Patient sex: F
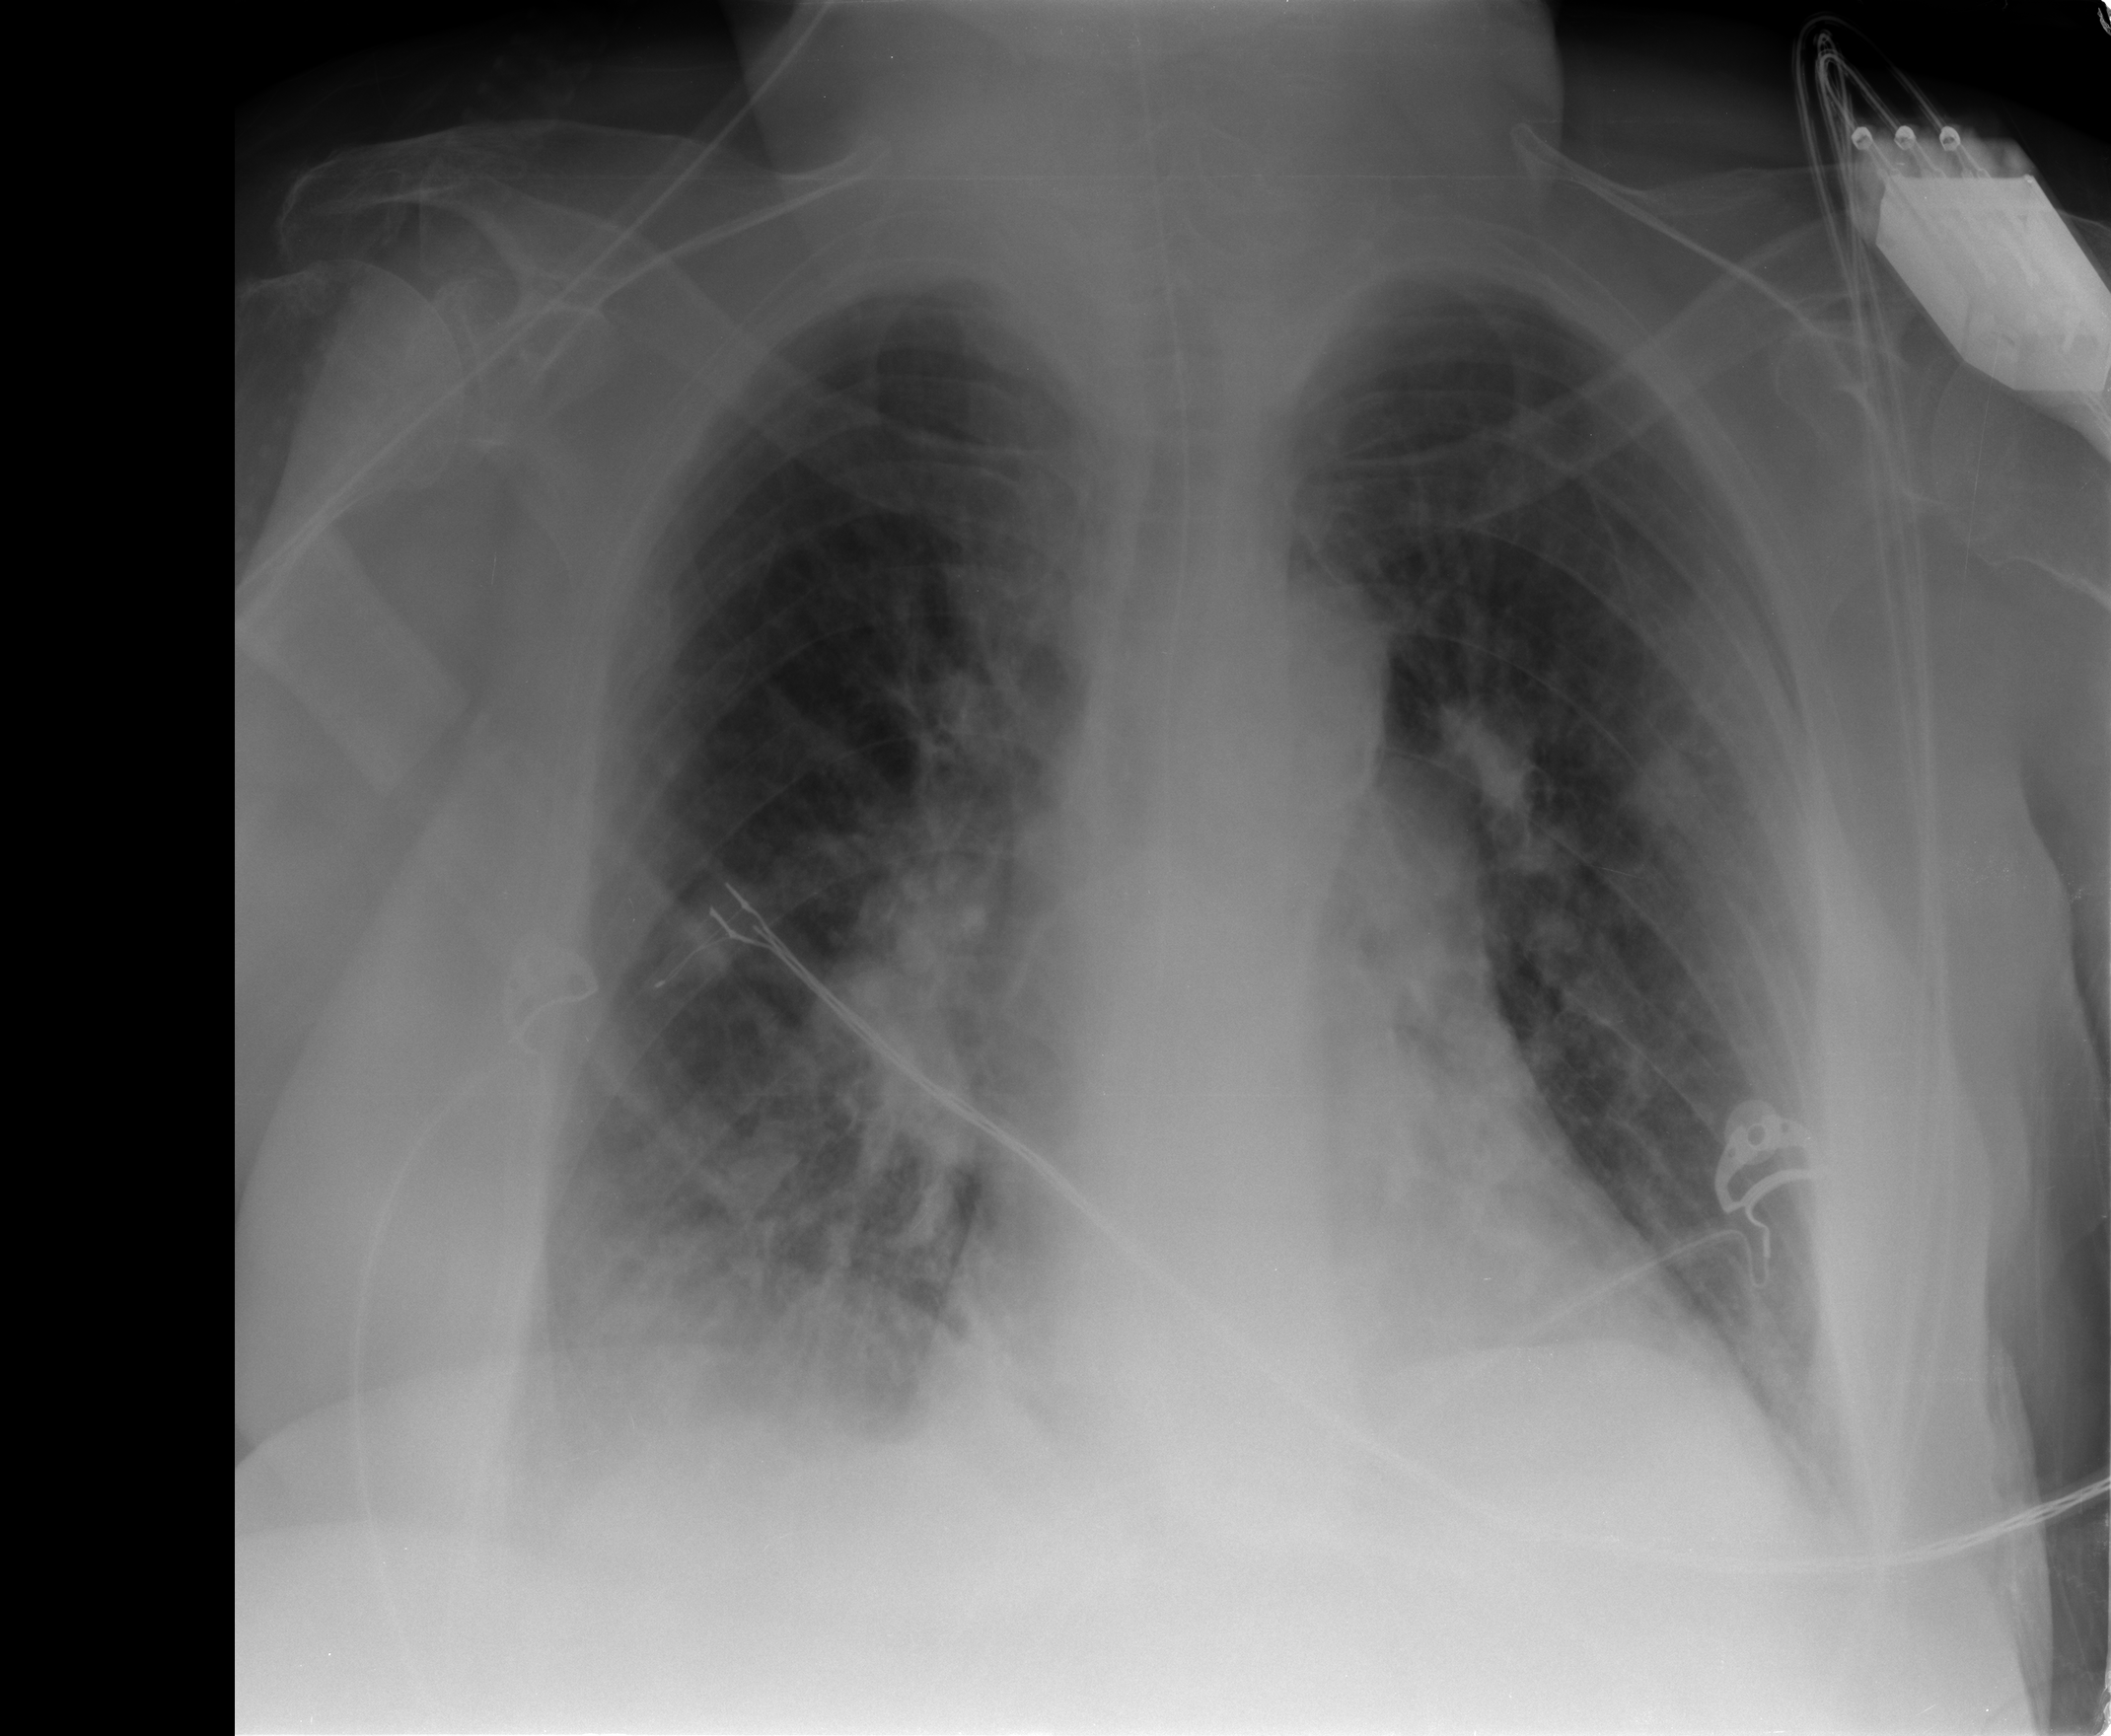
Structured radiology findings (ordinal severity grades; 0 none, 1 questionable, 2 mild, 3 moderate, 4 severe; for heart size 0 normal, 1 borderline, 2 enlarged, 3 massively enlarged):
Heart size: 2
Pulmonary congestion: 3
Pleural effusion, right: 2
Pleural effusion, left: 2
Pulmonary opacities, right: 2
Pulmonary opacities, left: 2
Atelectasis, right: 2
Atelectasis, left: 2